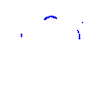
Particle: kaon